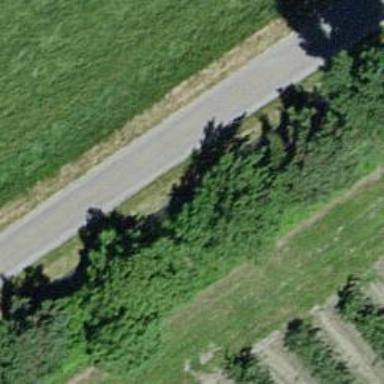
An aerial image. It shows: Ditch in the surroundings.